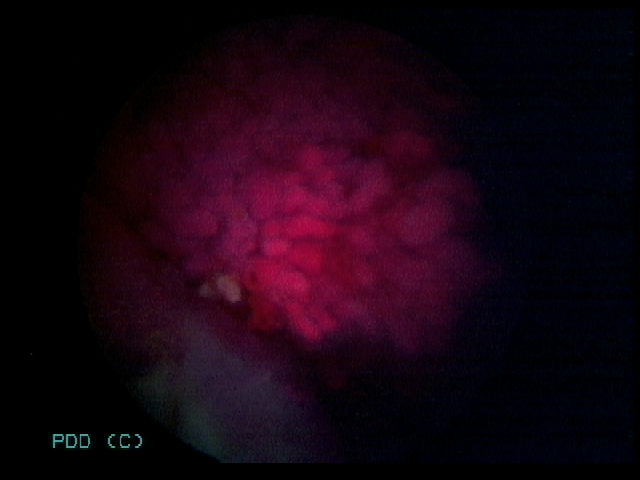
Modality: BLC
Class: Malignant
Subclass: LowGradePapillary
Lesion: Multifocal
Multifocal: 2 to 7
Stage: Ta
Morphology: Papillary
Bladder cancer association: Yes